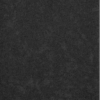
Label: dusty